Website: bh-photo
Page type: account-dashboard
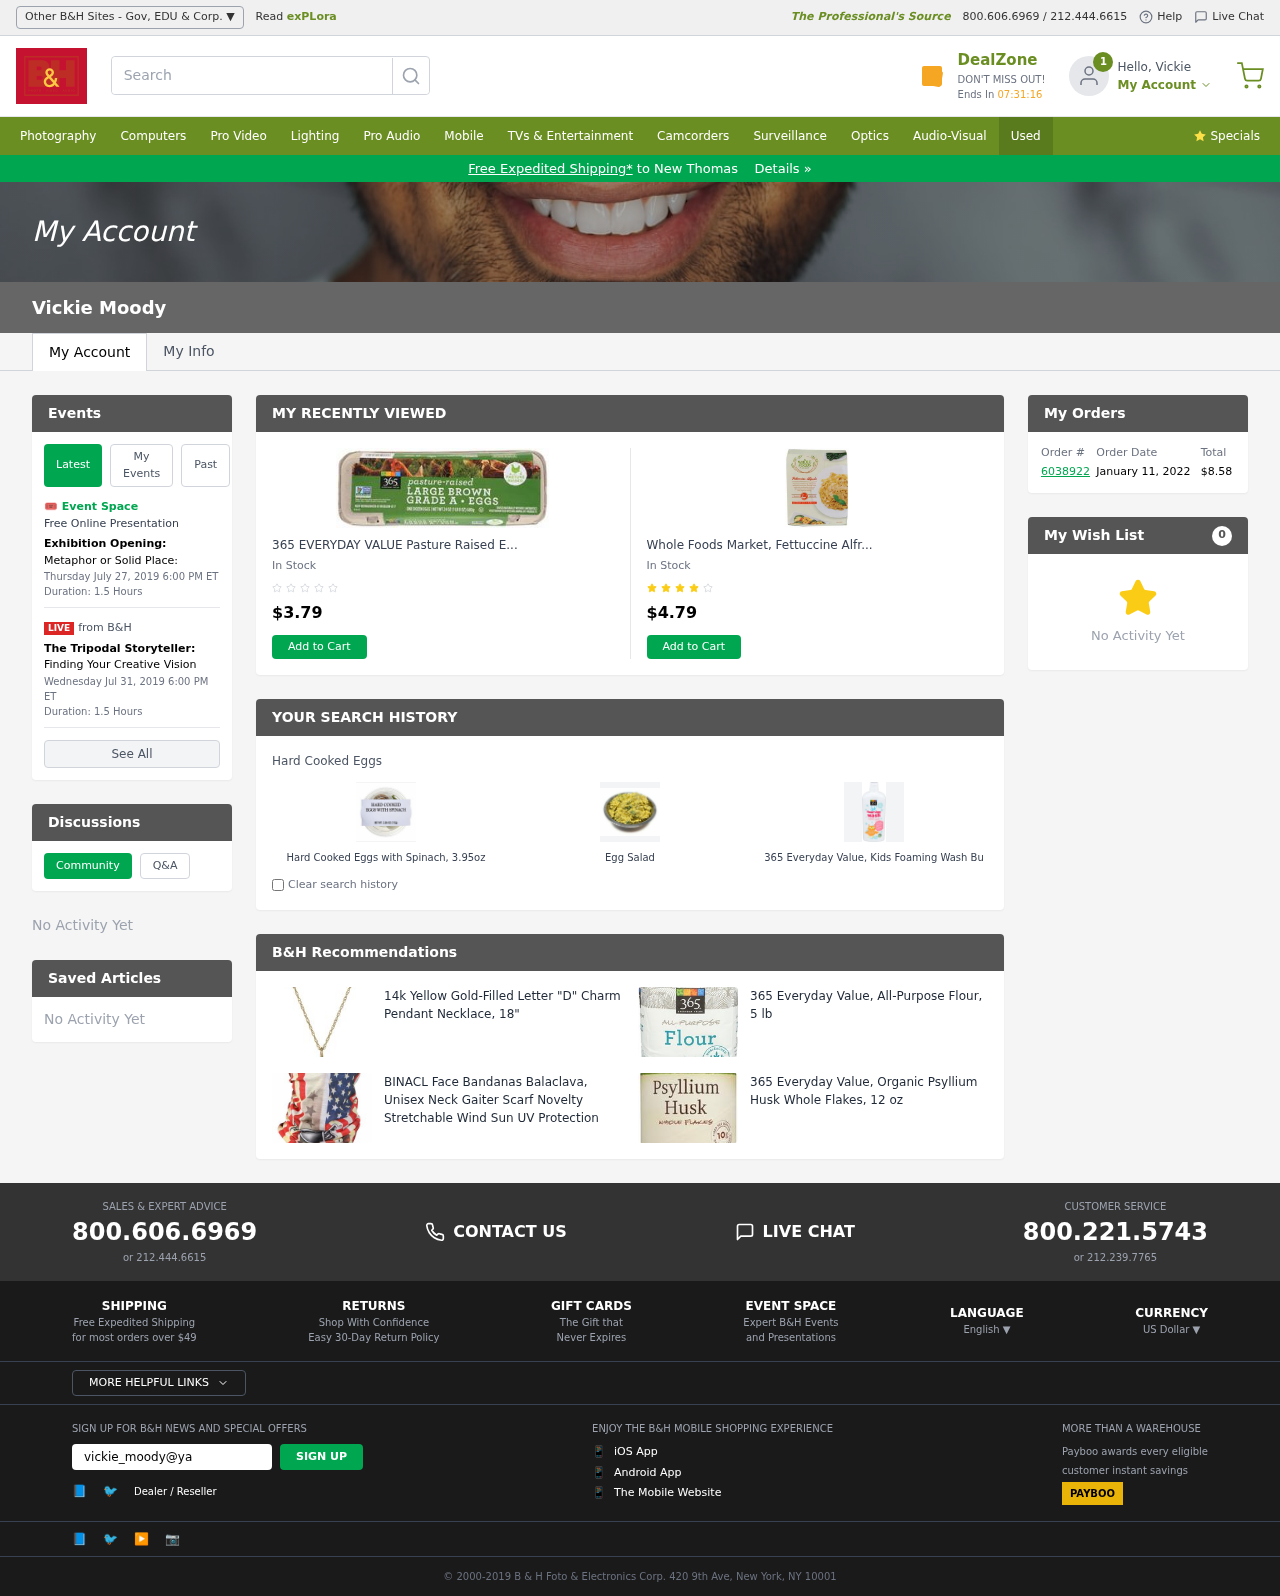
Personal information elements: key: PII_CITY
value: New Thomas
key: PII_EMAIL
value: vickie_moody@yahoo.com
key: PII_FIRSTNAME
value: Vickie
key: PII_FULLNAME
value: Vickie Moody
Product elements: key: PRODUCT1_NAME
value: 365 EVERYDAY VALUE Pasture Raised Eggs 12 Count, 12 CT
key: PRODUCT1_PRICE
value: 3.79
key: PRODUCT2_NAME
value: Whole Foods Market, Fettuccine Alfredo, 16 oz, (Frozen)
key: PRODUCT2_PRICE
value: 4.79
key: PRODUCT3_ITEM_CATEGORY
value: Hard Cooked Eggs
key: PRODUCT3_NAME
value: Hard Cooked Eggs with Spinach, 3.95oz
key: PRODUCT4_NAME
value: Egg Salad
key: PRODUCT5_NAME
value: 365 Everyday Value, Kids Foaming Wash Bubble Gum Scent, 10 fl oz
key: PRODUCT6_NAME
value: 14k Yellow Gold-Filled Letter "D" Charm Pendant Necklace, 18"
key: PRODUCT7_NAME
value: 365 Everyday Value, All-Purpose Flour, 5 lb
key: PRODUCT8_NAME
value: BINACL Face Bandanas Balaclava, Unisex Neck Gaiter Scarf Novelty Stretchable Wind Sun UV Protection
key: PRODUCT9_NAME
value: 365 Everyday Value, Organic Psyllium Husk Whole Flakes, 12 oz
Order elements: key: ORDER_ID
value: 6038922
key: ORDER_DATE
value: January 11, 2022
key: ORDER_TOTAL
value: $8.58
Other elements: key: WISHLIST_COUNT
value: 0